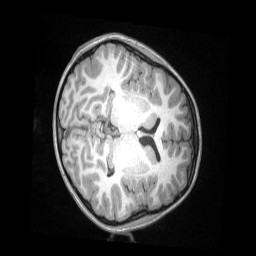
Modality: T1w
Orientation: axial
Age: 11
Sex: male
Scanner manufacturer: siemens
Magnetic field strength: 3 T
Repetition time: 2.53 s
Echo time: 0.00174 s